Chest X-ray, PA view. Patient: 31 years old, sex F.
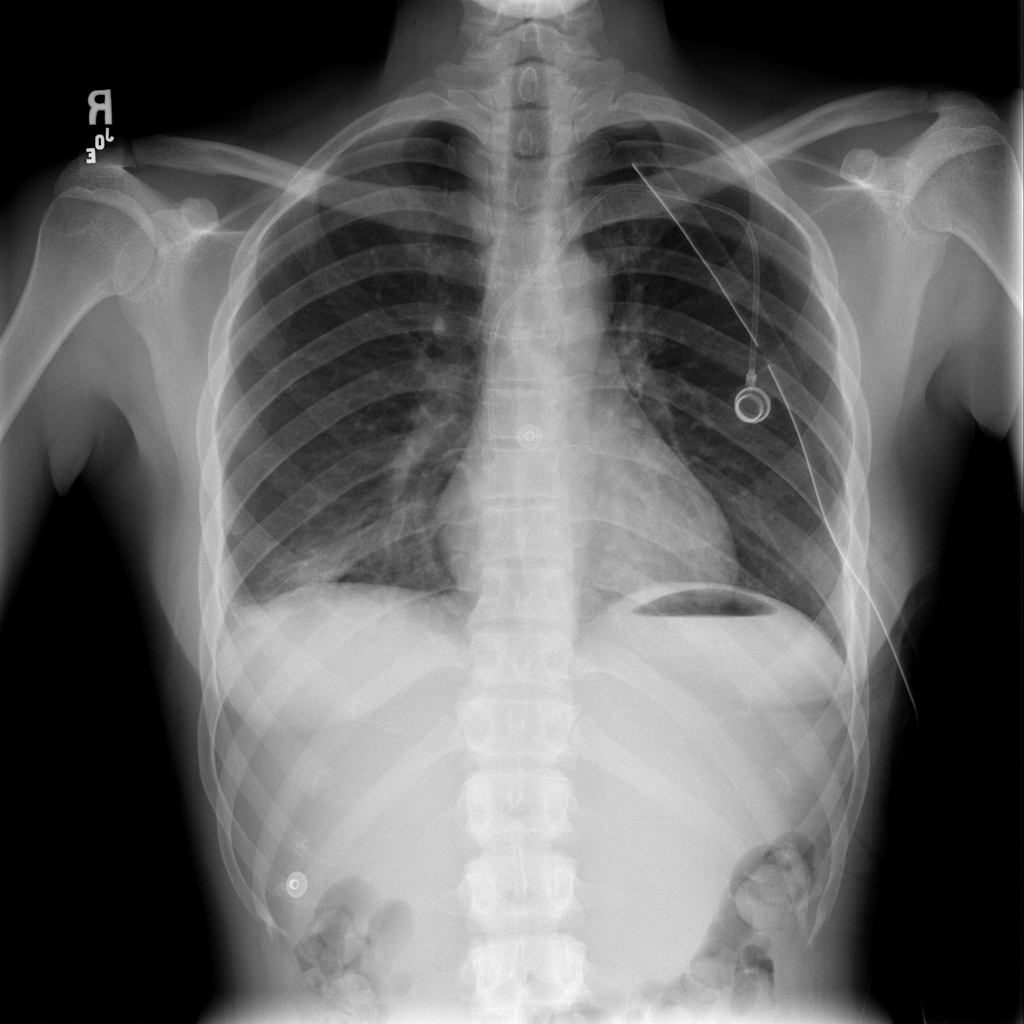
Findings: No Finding